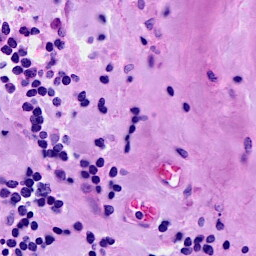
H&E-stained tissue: Breast